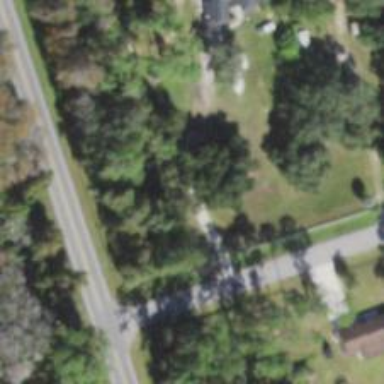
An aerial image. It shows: Driveway leading to service road.